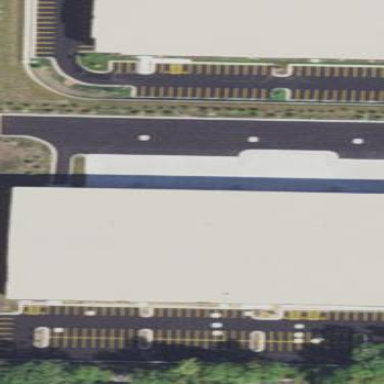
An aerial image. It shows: Commercial building.